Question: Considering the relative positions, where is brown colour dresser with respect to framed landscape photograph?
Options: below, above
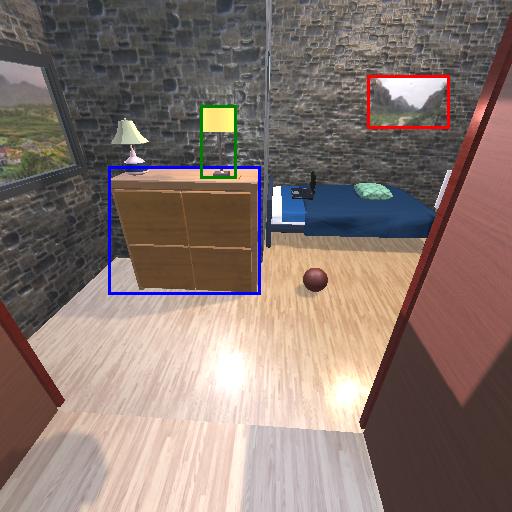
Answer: below